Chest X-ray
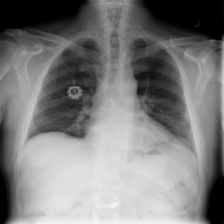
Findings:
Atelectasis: negative
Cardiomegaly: negative
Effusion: negative
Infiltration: negative
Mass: negative
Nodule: negative
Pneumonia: negative
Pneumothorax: negative
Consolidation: negative
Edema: negative
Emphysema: negative
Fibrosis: negative
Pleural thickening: negative
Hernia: negative